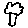
Label: tree